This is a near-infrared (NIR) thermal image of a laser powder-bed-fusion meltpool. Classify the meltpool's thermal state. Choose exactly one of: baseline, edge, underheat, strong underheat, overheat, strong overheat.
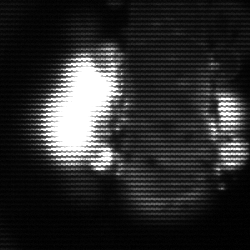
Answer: strong underheat